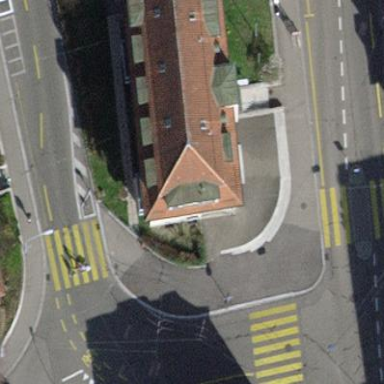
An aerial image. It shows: Beautiful apartment building with mansard roof.